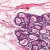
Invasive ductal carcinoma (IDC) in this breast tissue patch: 0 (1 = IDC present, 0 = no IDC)